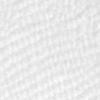
Label: no_change